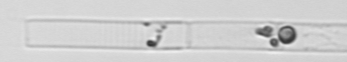
Label: Dactyliosolen_blavyanus